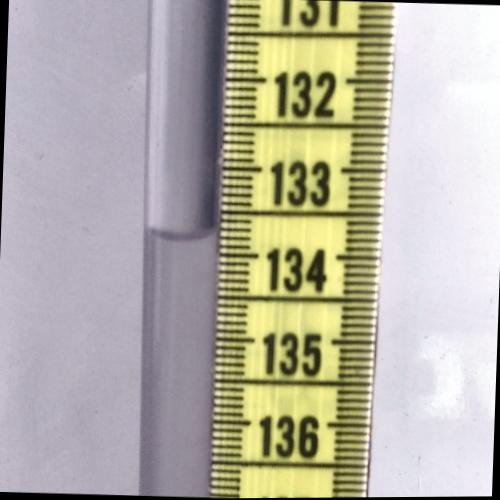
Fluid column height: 133.8 cm